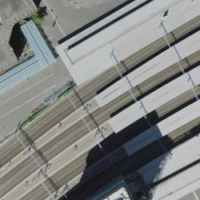
EUNIS habitat code: 57
Species observed at this site:
Columba livia
Hygromia cinctella